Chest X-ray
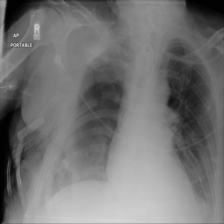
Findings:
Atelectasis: negative
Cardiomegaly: negative
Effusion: negative
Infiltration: negative
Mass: negative
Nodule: negative
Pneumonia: negative
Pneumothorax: negative
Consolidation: positive
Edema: negative
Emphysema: negative
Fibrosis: negative
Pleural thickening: negative
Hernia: negative